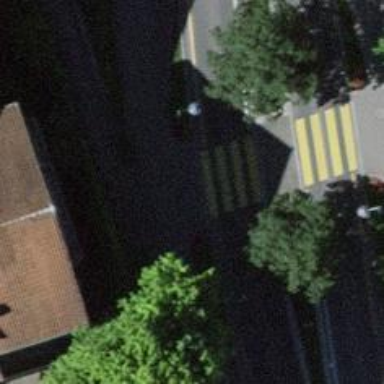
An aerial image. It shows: Kerb serving as barrier.